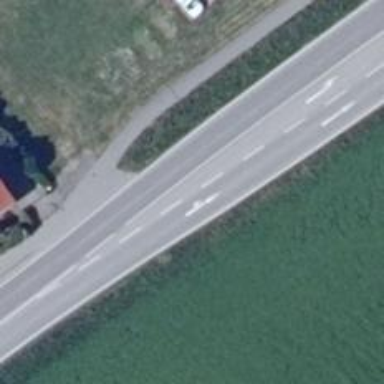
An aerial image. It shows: Primary highway with asphalt surface and cycle track alongside.